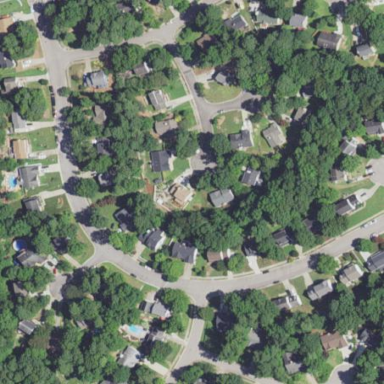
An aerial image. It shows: Residential neighbourhood.